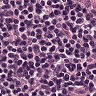
Metastatic tissue present: no